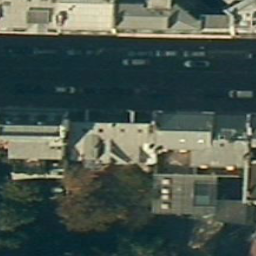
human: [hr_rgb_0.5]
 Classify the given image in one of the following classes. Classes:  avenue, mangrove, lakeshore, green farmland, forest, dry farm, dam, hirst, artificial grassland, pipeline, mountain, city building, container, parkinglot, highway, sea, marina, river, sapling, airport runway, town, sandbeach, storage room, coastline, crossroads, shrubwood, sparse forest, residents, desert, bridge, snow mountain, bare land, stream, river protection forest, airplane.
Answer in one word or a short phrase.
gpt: city building